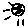
Label: moon